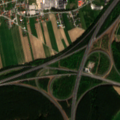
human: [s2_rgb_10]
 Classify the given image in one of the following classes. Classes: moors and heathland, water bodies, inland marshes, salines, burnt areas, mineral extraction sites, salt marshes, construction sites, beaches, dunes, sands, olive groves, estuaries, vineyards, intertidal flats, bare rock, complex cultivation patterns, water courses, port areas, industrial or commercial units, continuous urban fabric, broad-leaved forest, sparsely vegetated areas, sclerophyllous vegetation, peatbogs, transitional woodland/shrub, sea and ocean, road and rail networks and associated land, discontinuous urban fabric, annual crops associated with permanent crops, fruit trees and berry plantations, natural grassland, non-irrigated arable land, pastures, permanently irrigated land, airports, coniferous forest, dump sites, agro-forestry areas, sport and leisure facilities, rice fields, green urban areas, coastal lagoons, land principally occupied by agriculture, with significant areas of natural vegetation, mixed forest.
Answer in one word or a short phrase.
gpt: discontinuous urban fabric, road and rail networks and associated land, non-irrigated arable land, land principally occupied by agriculture, with significant areas of natural vegetation, coniferous forest, mixed forest